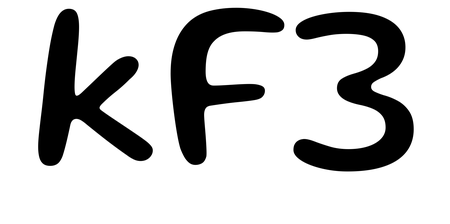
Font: Gluten_Regular